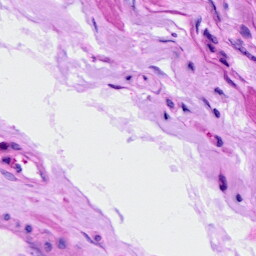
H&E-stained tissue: Ovarian